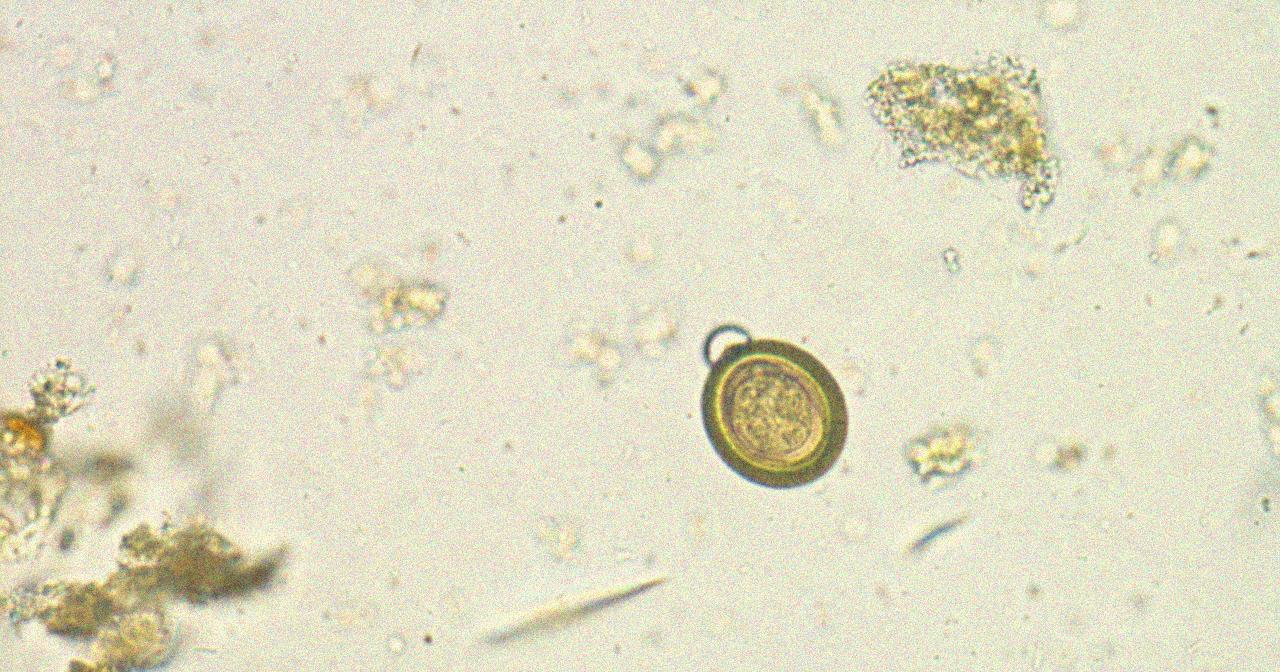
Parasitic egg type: Taenia spp. egg